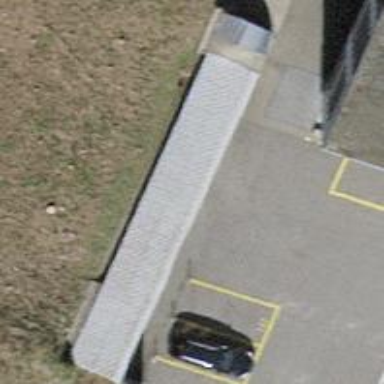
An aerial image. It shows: Motorcycle parking area with surface designated for parking.